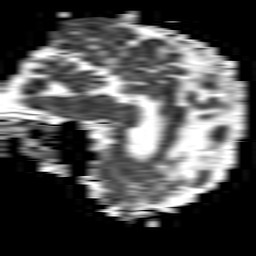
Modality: ADC
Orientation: sagittal
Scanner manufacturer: philips
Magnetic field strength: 1.5 T
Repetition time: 3.506 s
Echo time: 0.07078 s